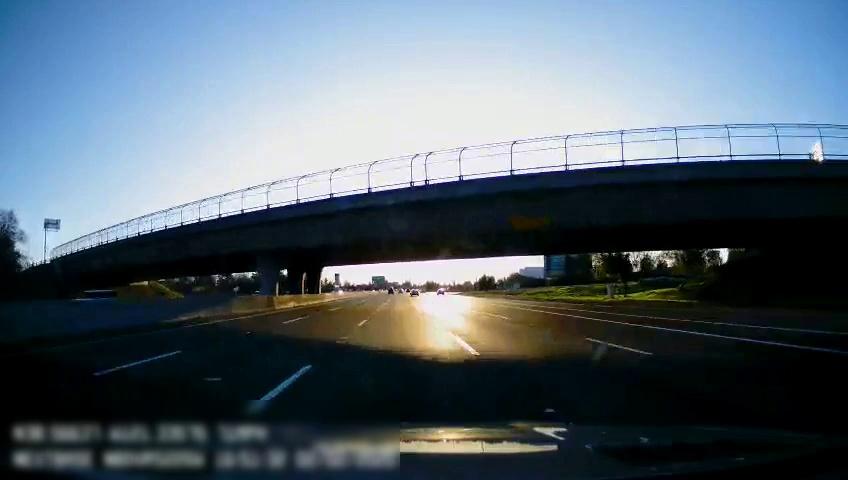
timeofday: Day
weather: Sunny
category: Drivable Space
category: Vehicles | SUV
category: Lanes | Alternate Lane
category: Lanes | Alternate Lane
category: Lanes | Current Lane
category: Lanes | Current Lane
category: Lanes | Alternate Lane
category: Lanes | Alternate Lane
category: Lanes | Alternate Lane
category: Traffic | Signs
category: Traffic | Signs